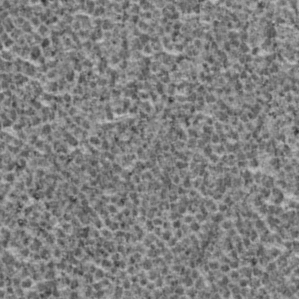
Label: frost